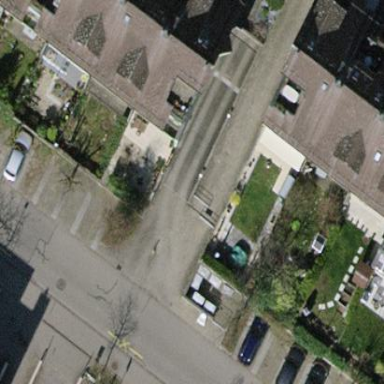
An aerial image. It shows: Terrace building.